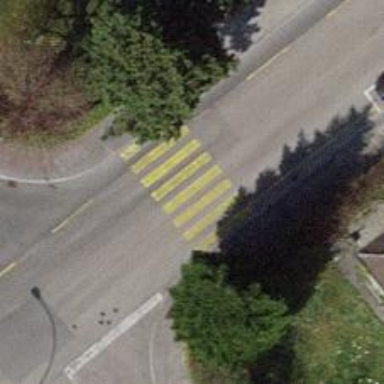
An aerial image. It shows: Uncontrolled zebra crossing on the road.